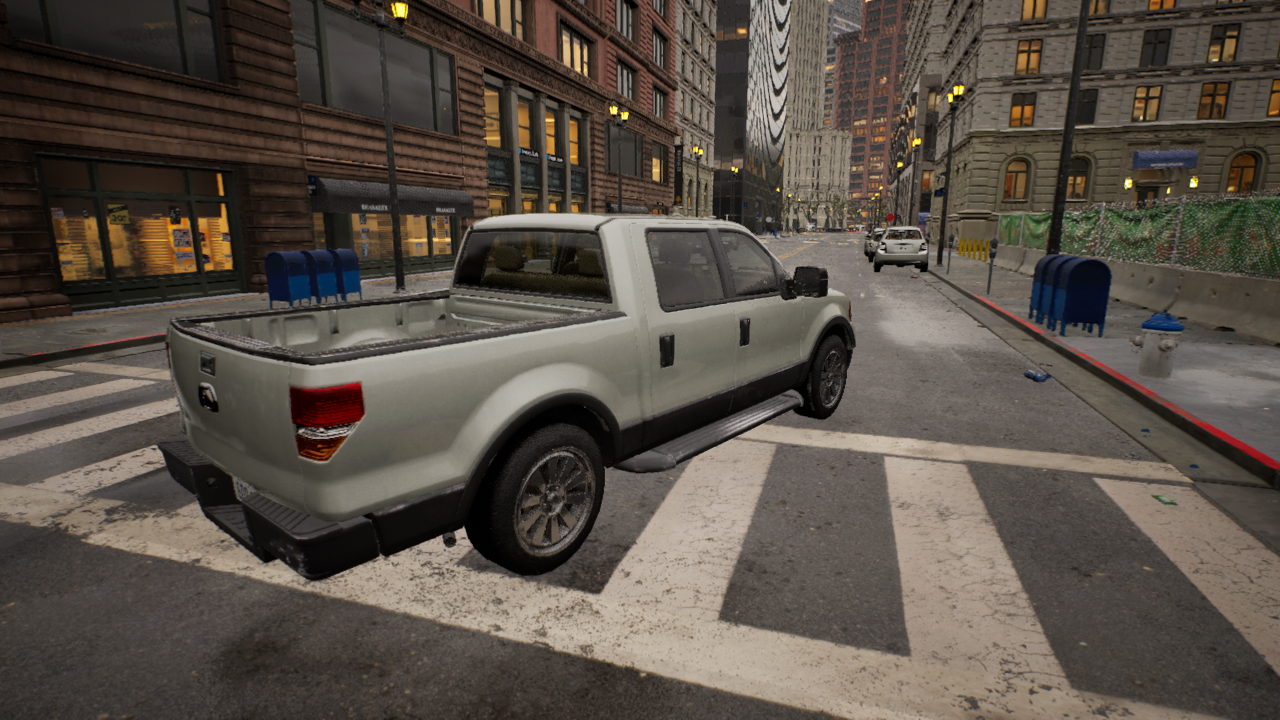
Venue: intersection
Lighting: golden hour
Vehicle rig: pickup